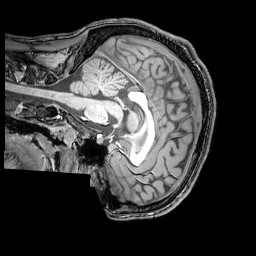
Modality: T1w
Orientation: sagittal
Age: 24
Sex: male
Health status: healthy
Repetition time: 0.081 s
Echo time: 0.037 s